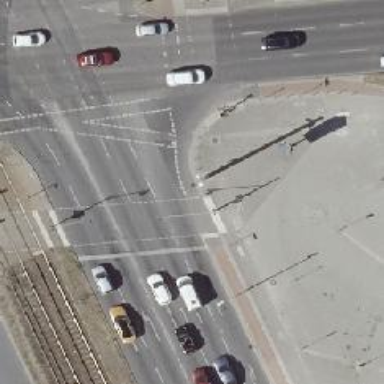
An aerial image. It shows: Road with traffic signals controlling the flow of traffic.